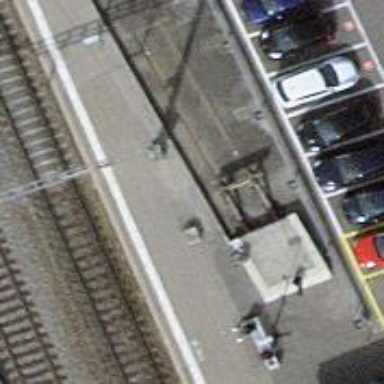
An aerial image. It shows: Railway buffer stop.